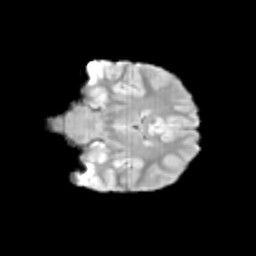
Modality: T2w
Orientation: coronal
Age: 12
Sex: female
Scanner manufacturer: siemens
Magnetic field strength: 3 T
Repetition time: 3.8 s
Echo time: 0.07 s